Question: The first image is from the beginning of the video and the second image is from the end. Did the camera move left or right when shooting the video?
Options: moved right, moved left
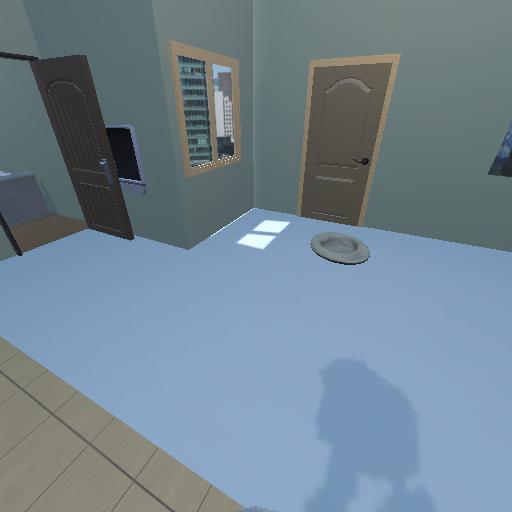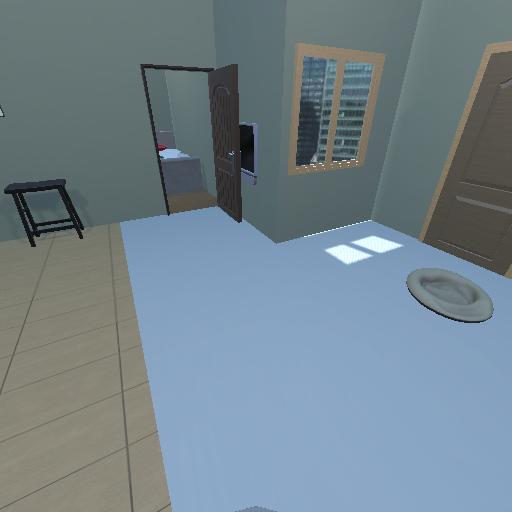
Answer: moved right